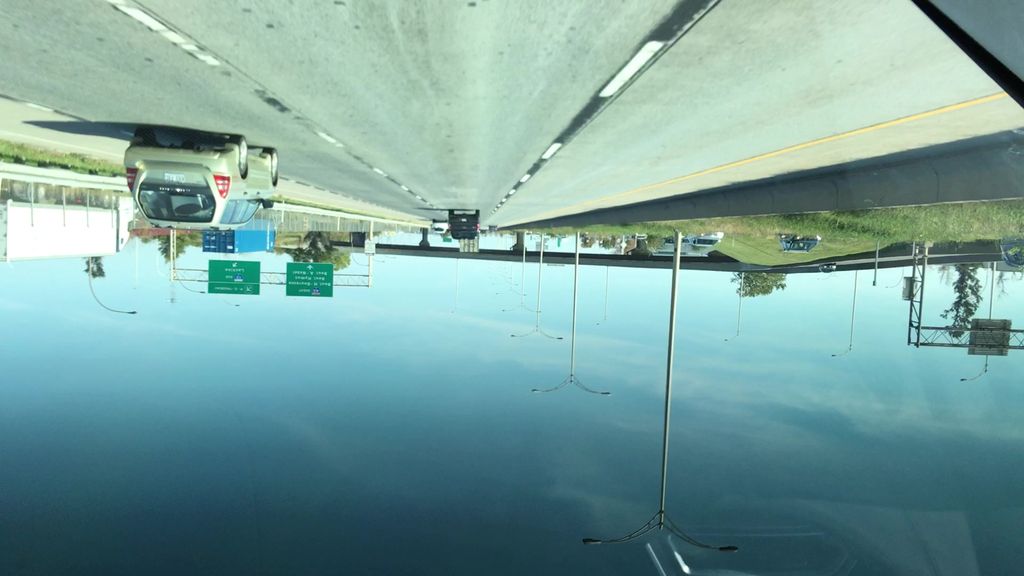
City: montreal